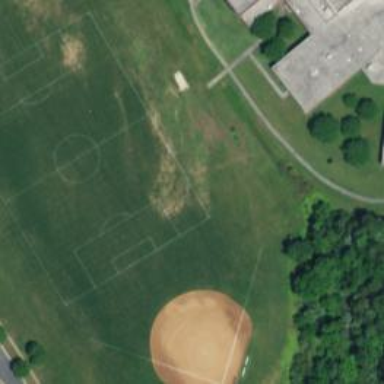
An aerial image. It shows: Soccer pitch designated for leisure and sports activities.